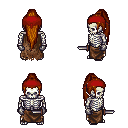
a pixel art fantasy rpg character, male body template, skeleton, brown tattered cape, robe skirt, brunette extra-long topknot hairstyle, red bandana, metal gloves, dagger, four views (front, back, left, right), 2x2 character sprite sheet, small pixel art, hard edges, no anti-aliasing